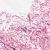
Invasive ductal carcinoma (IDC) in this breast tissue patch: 0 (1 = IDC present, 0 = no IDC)